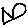
Label: fish